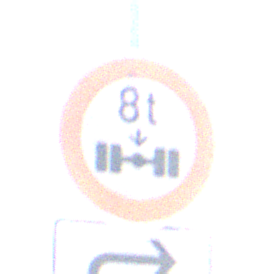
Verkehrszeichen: TatsaechlicheAchslast
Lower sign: RichtungsangabeDurchPfeile5
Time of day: MorningAfternoon
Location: Outdoor (Nature)
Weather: Clear
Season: NotSpecified
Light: Natural